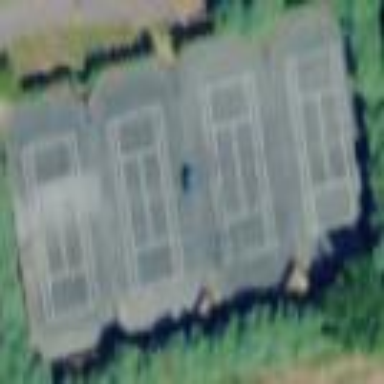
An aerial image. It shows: Tennis court on the leisure land pitch.